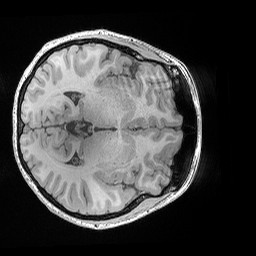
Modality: T1w
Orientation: axial
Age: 22
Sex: female
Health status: healthy
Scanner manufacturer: siemens
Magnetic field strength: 3 T
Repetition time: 0.02 s
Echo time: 0.00492 s